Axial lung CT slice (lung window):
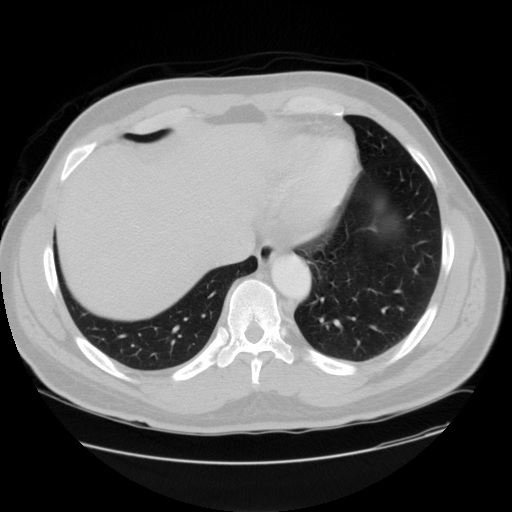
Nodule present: no